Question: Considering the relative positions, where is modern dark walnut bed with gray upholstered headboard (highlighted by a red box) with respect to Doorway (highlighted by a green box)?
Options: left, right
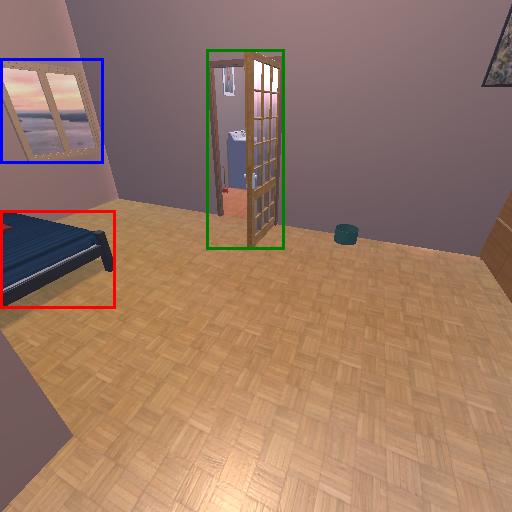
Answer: left